Question: I want a simple loading bar to display while I am loading an html web page. I want something similar to the look and feel of the animation that shows while windows in preparing to copy files (before it starts the percentage loader).

Can't use an animated gif, cause gifs freeze when the browser is overloaded. However, if anyone knows of a gif similar to the loader above, I will be willing to look at it. I have already made a javascript loading animation, but when other large scripts are running, the animation freezes.
This is why I would like to find one in flash. I am not a flash programmer, I code javascript. I just need a simple repeating flash loading animation similar to the one shown. I do not want a percentage to be shown. I have googled it for quite sometime now with no luck.
The answer with the best flash loading animation will be the solution.
Thanks for your help. I am still googling...
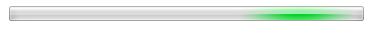
Answer: Well since you care so much for the vista loader....I have edited ur image itself into a flash animation. Used no codes, as you do not prefer them. Modify it as you like.
Preview:
<URL>
Dowloadable fla (flash cs4): <URL>
Hope that helps.
---
Edit:
I have tinkered that (left to right animation) bit for you. Here is the preview.
Preview : <URL>
Downloadable SWF (as you preferred) : <URL>